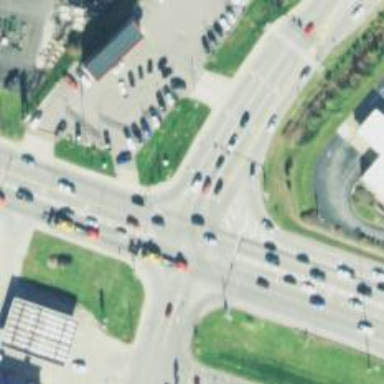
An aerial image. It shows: Crossing on the road.